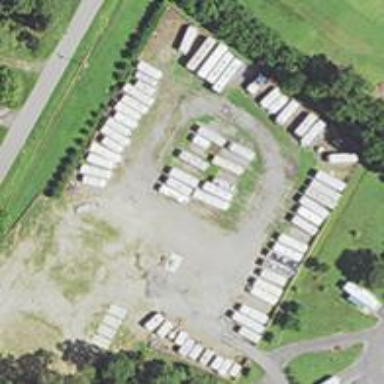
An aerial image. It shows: RV storage facility.